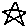
Label: star